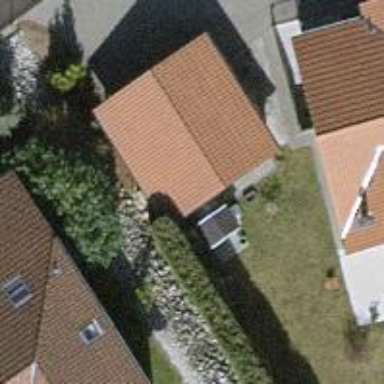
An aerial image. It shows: View of roof of building.